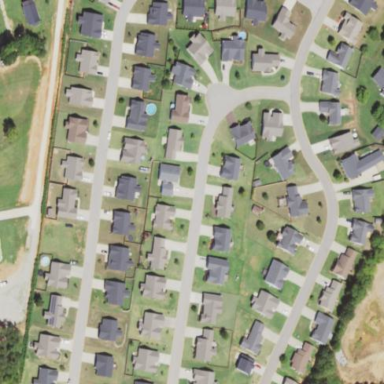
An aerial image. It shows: Residential area within neighborhood.